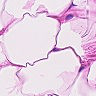
Metastatic tissue present: no